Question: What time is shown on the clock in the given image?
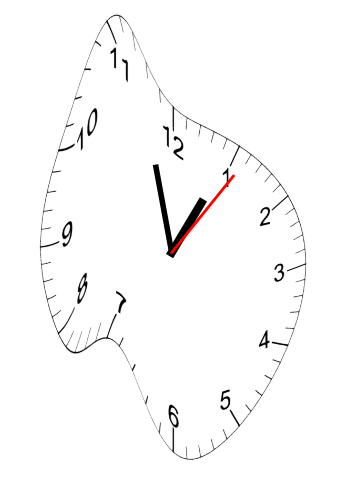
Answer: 12:57:06